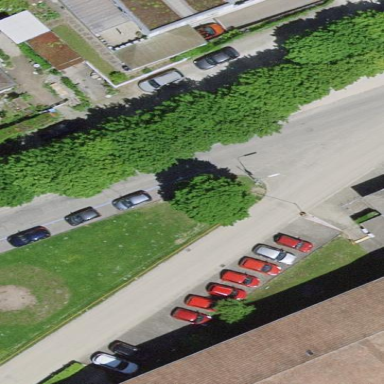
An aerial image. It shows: Street-side parking area.